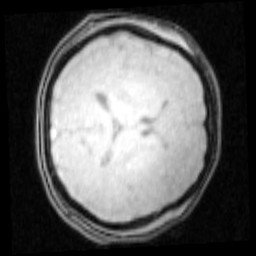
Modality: PDw
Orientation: axial
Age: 22
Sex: female
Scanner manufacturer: siemens
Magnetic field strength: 3 T
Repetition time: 0.25 s
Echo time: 0.00103 s